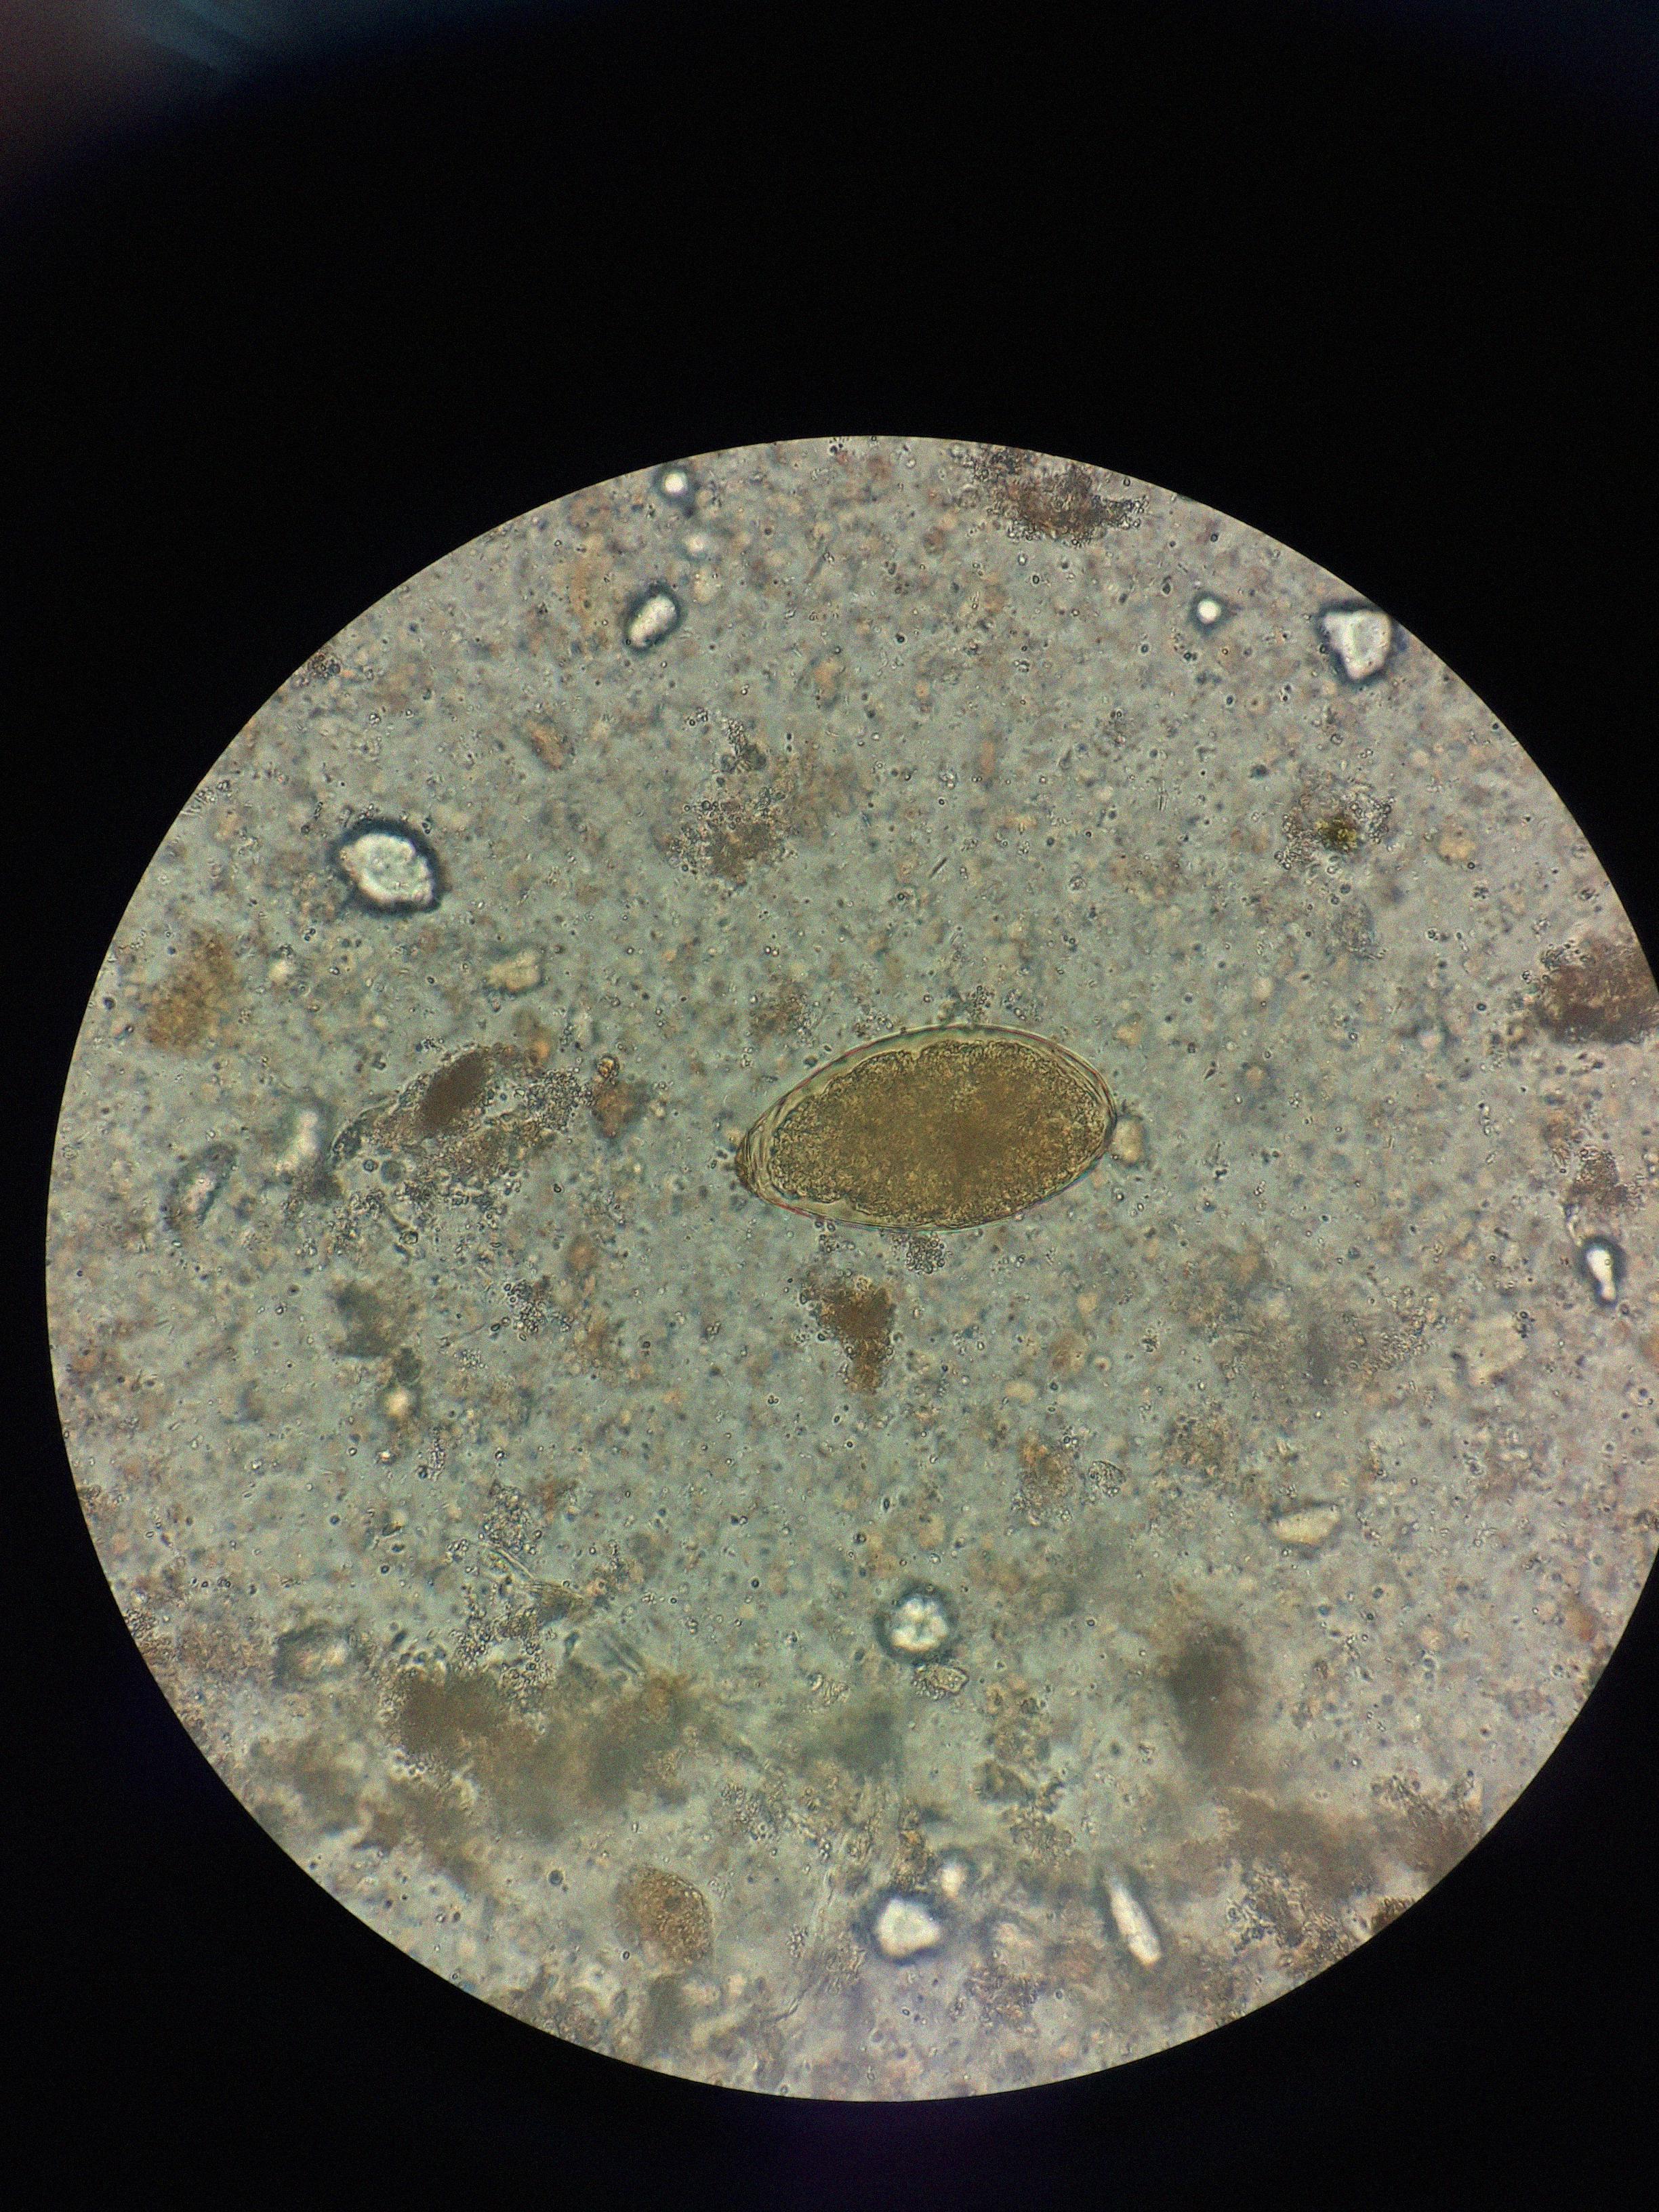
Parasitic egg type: Fasciolopsis buski